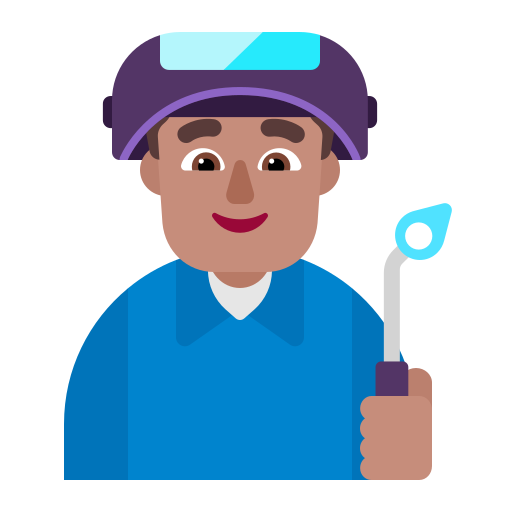
man factory worker flat